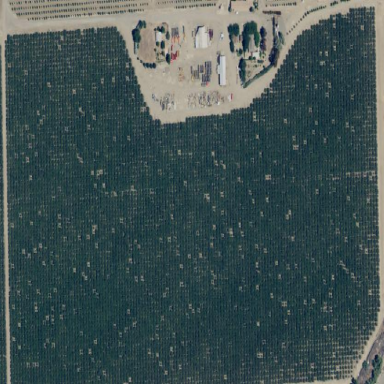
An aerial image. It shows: Orchard filled with persimmon trees.